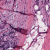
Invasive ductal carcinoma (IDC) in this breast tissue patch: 1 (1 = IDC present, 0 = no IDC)